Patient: sex F, age 52
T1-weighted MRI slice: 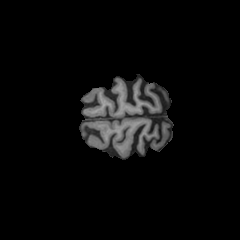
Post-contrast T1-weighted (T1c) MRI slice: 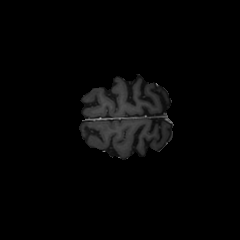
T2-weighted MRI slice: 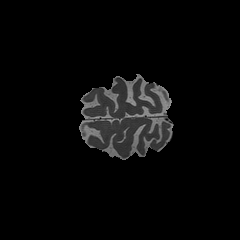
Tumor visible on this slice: no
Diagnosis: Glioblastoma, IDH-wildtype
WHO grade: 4